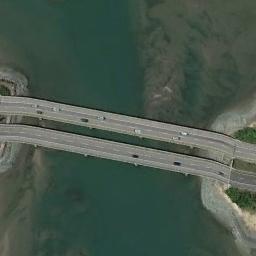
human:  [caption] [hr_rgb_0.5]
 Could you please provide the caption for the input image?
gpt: There are two bridges over the river with some cars on it .

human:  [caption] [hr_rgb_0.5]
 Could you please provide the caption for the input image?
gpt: Two parallel bridges connect the land on both sides of the turquoise water .

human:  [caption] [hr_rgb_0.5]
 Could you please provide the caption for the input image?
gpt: On one side of the river, There are farmland  And on the other side, There are settlements .

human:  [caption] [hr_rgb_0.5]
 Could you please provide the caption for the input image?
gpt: Two bridges built on a green river and some cars on the bridge .

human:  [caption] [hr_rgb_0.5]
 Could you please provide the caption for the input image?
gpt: There are many cars on the bridges .